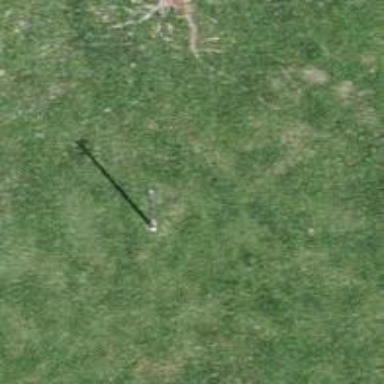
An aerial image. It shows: Power pole.